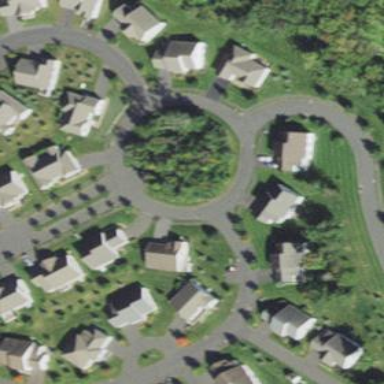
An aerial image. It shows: Residential road that intersects with roundabout.